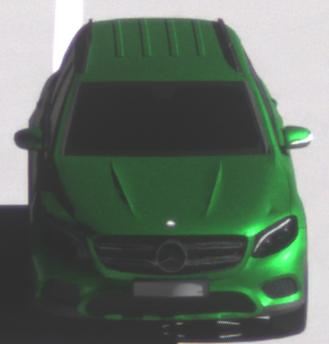
Make: Mercedes-Benz
Model: GLC 250
Detailed model: GLC (253)
Model produced from: 2015/09
Model produced until: 2018/05
Doors: 5
Color: green
Road condition: dry road
Daytime: morning or afternoon
Contrast: high contrast